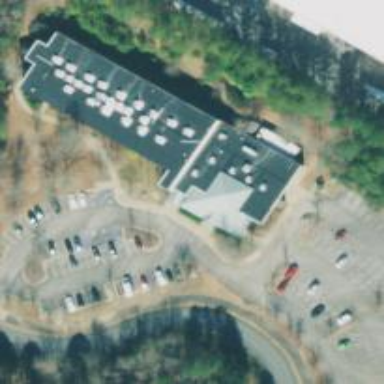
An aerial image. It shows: College building that serves as school.